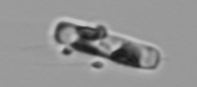
Label: Guinardia_delicatula